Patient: sex M, age 48
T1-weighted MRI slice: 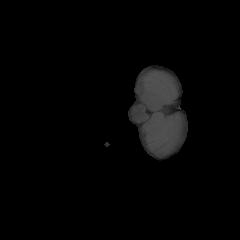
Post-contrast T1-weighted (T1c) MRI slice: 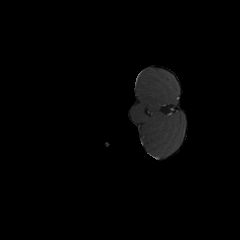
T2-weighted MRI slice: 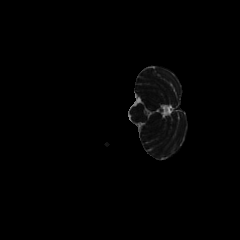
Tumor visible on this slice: no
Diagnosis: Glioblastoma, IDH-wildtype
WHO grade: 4